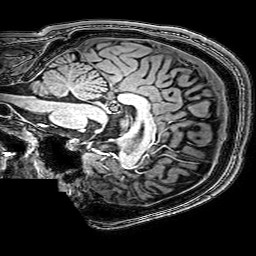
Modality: T1w
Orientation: sagittal
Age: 23
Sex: male
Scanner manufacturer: philips
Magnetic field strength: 3 T
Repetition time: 0.009 s
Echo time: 0.0035 s